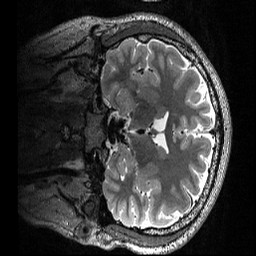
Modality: T2w
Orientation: coronal
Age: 20
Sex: male
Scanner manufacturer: siemens
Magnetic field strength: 3 T
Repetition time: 3.2 s
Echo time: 0.56 s